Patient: sex F, age 62
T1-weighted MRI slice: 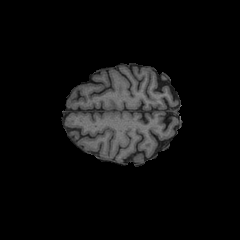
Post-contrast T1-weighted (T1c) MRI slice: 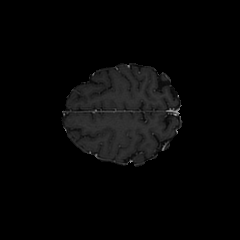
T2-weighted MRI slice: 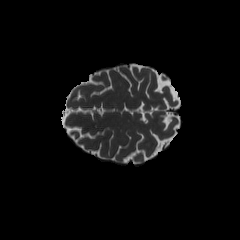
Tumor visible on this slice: no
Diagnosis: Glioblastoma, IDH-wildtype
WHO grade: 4